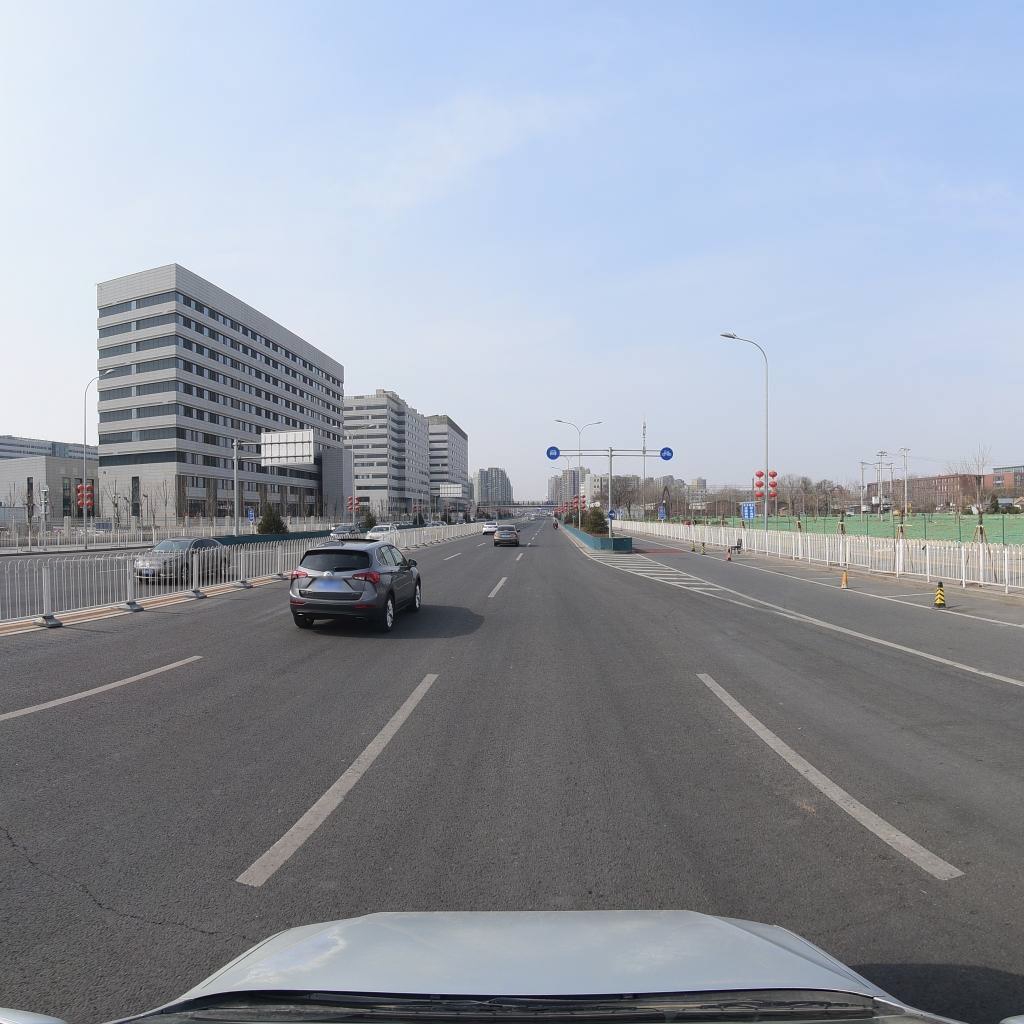
Region: Fengtai
Road damage annotations: transverse crack, transverse crack